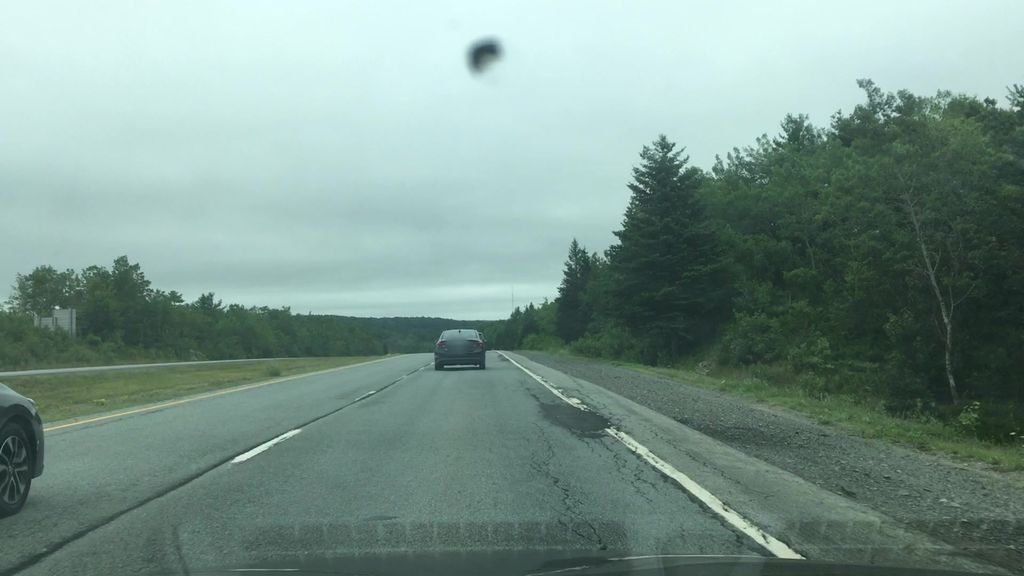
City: halifax